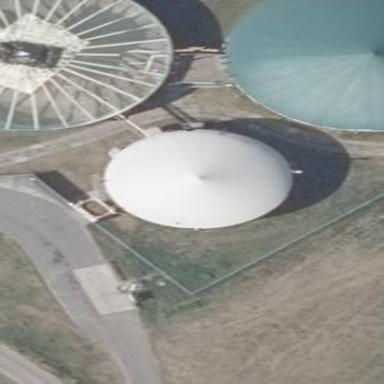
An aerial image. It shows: Digester building with power generator.